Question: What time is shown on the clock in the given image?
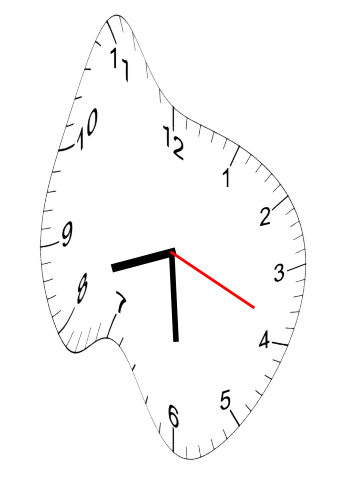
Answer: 08:29:19